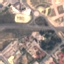
Land use / land cover class: Highway